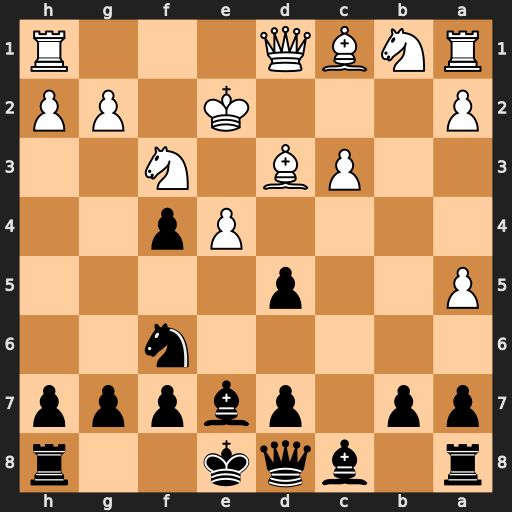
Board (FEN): r1bqk2r/pp1pbppp/5n2/P2p4/4Pp2/2PB1N2/P3K1PP/RNBQ3R
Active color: b
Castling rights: kq
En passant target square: -
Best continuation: dxe4 Bxe4 Nxe4